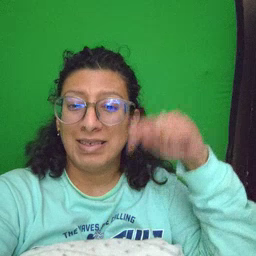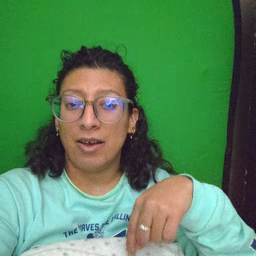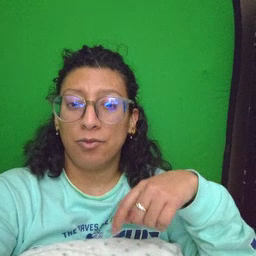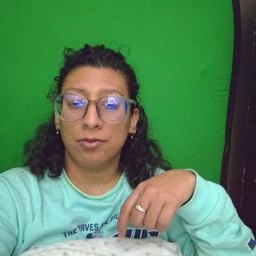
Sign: down